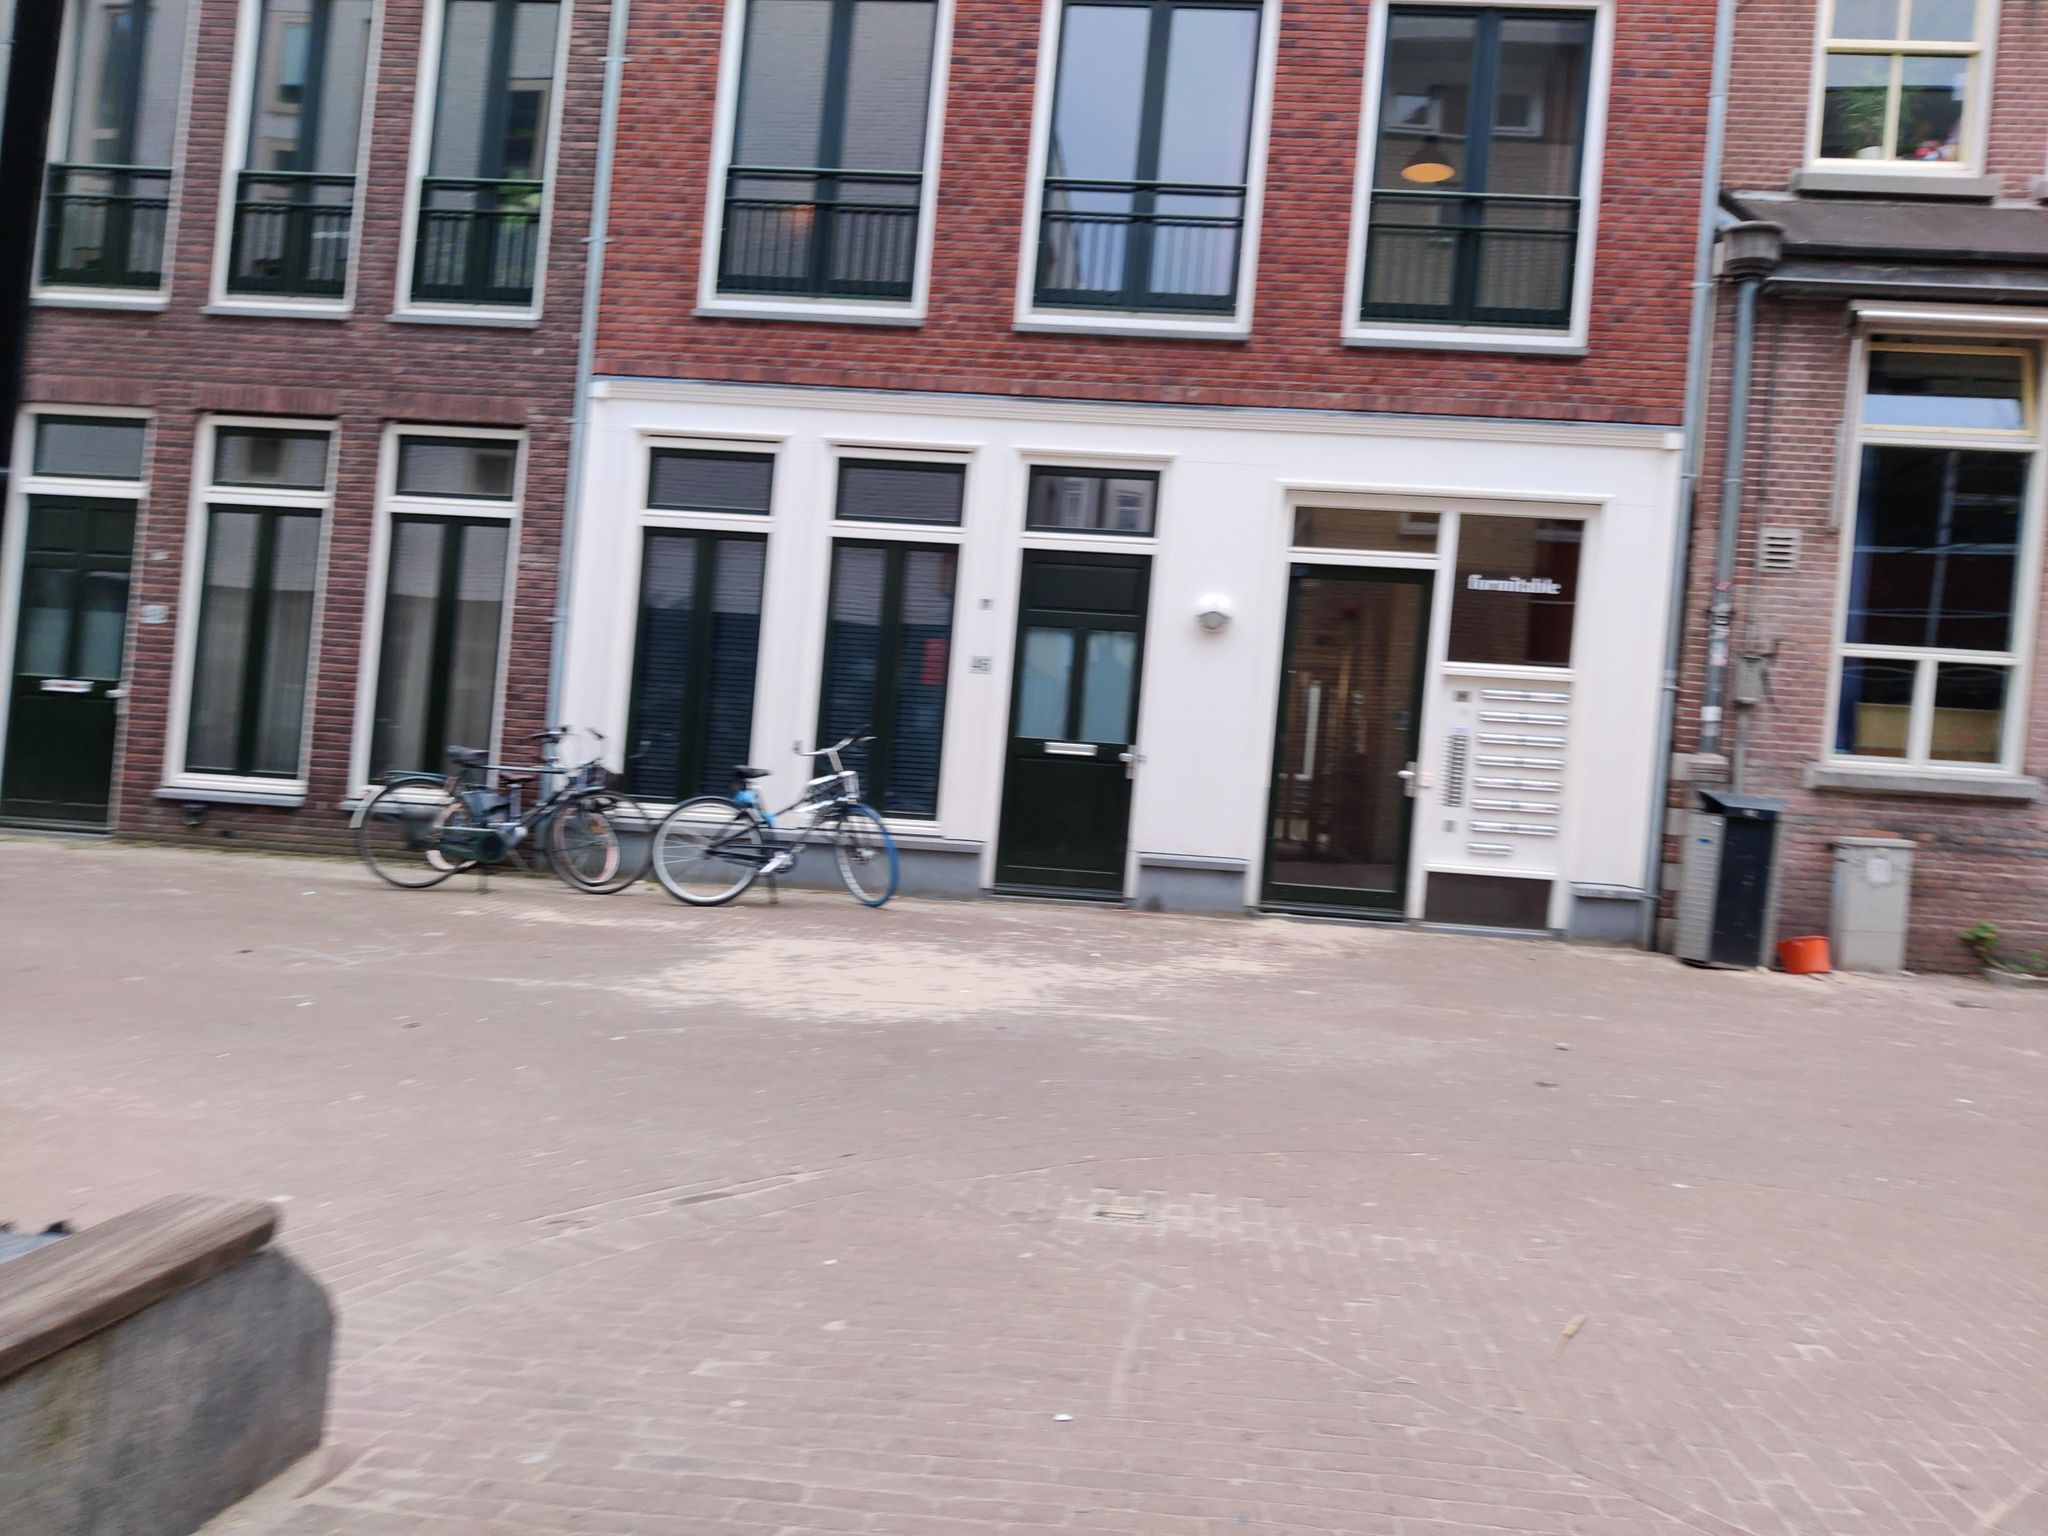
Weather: clear
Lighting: day
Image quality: slightly poor
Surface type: walking surface
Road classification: pedestrian, service
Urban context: urban centre
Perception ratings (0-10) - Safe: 6.61, Lively: 5.67, Beautiful: 7.72, Boring: 6.51, Depressing: 1.22, Wealthy: 8.76